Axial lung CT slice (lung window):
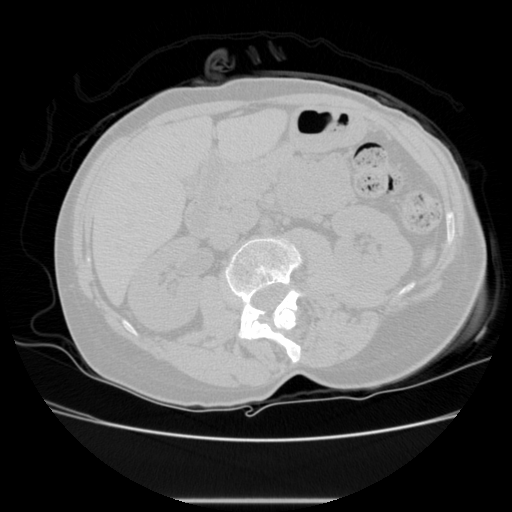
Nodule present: no